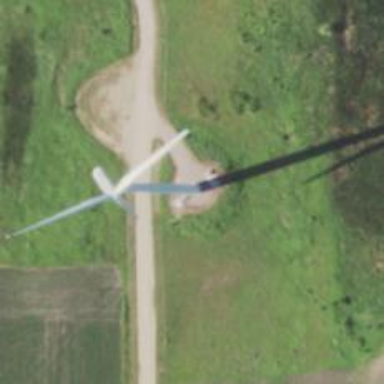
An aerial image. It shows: Wind generator powered by horizontal axis wind turbine.